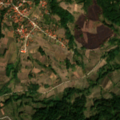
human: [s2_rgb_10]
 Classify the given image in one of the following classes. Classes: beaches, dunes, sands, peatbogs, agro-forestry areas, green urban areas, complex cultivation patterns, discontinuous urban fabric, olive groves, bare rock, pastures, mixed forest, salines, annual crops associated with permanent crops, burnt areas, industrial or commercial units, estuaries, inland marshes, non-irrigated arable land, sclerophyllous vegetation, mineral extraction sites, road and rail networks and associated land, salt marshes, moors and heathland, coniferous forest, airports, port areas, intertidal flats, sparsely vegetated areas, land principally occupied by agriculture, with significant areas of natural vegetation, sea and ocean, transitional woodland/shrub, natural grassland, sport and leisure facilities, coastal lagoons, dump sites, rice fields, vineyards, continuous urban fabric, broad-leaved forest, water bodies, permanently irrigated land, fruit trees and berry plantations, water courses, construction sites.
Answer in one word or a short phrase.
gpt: discontinuous urban fabric, complex cultivation patterns, land principally occupied by agriculture, with significant areas of natural vegetation, broad-leaved forest